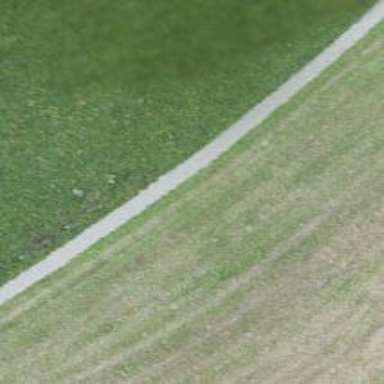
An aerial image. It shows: Path on the ground.